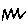
Label: zigzag